Echo time (TE): 2.4 ms
Repetition time (TR): 4.9 ms
Flip angle: 90 degrees
Bandwidth: 540 Hz
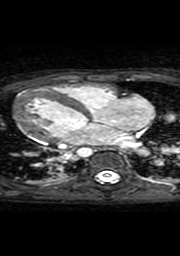
Patient age (years): 4
Disease severity: mild
Diagnoses: Normal
Cardiac structures present: LV (left ventricle), RV (right ventricle), LA (left atrium), RA (right atrium), AO (aorta), PA (pulmonary artery), SVC (superior vena cava), IVC (inferior vena cava)